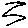
Label: zigzag